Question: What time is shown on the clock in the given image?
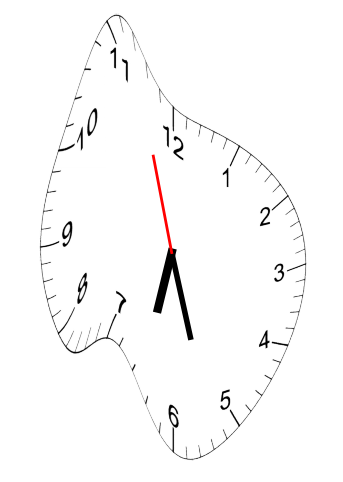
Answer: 06:26:57